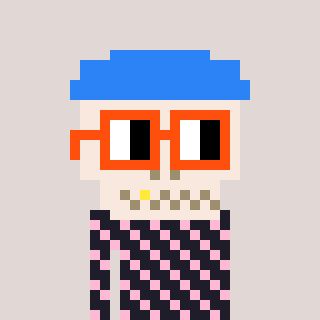
a pixel art character with square orange glasses, a skeleton-hat-shaped head and a grayscale-colored body on a warm background